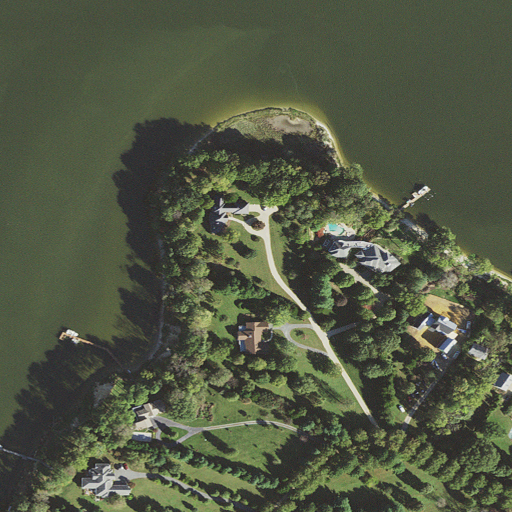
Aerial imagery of cape in Maryland named Rodney Point containing open water, cultivated crops, open development, mixed forest, pasture, deciduous forest, woody wetlands, herbaceous wetlands, low intensity development, and grassland